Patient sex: M
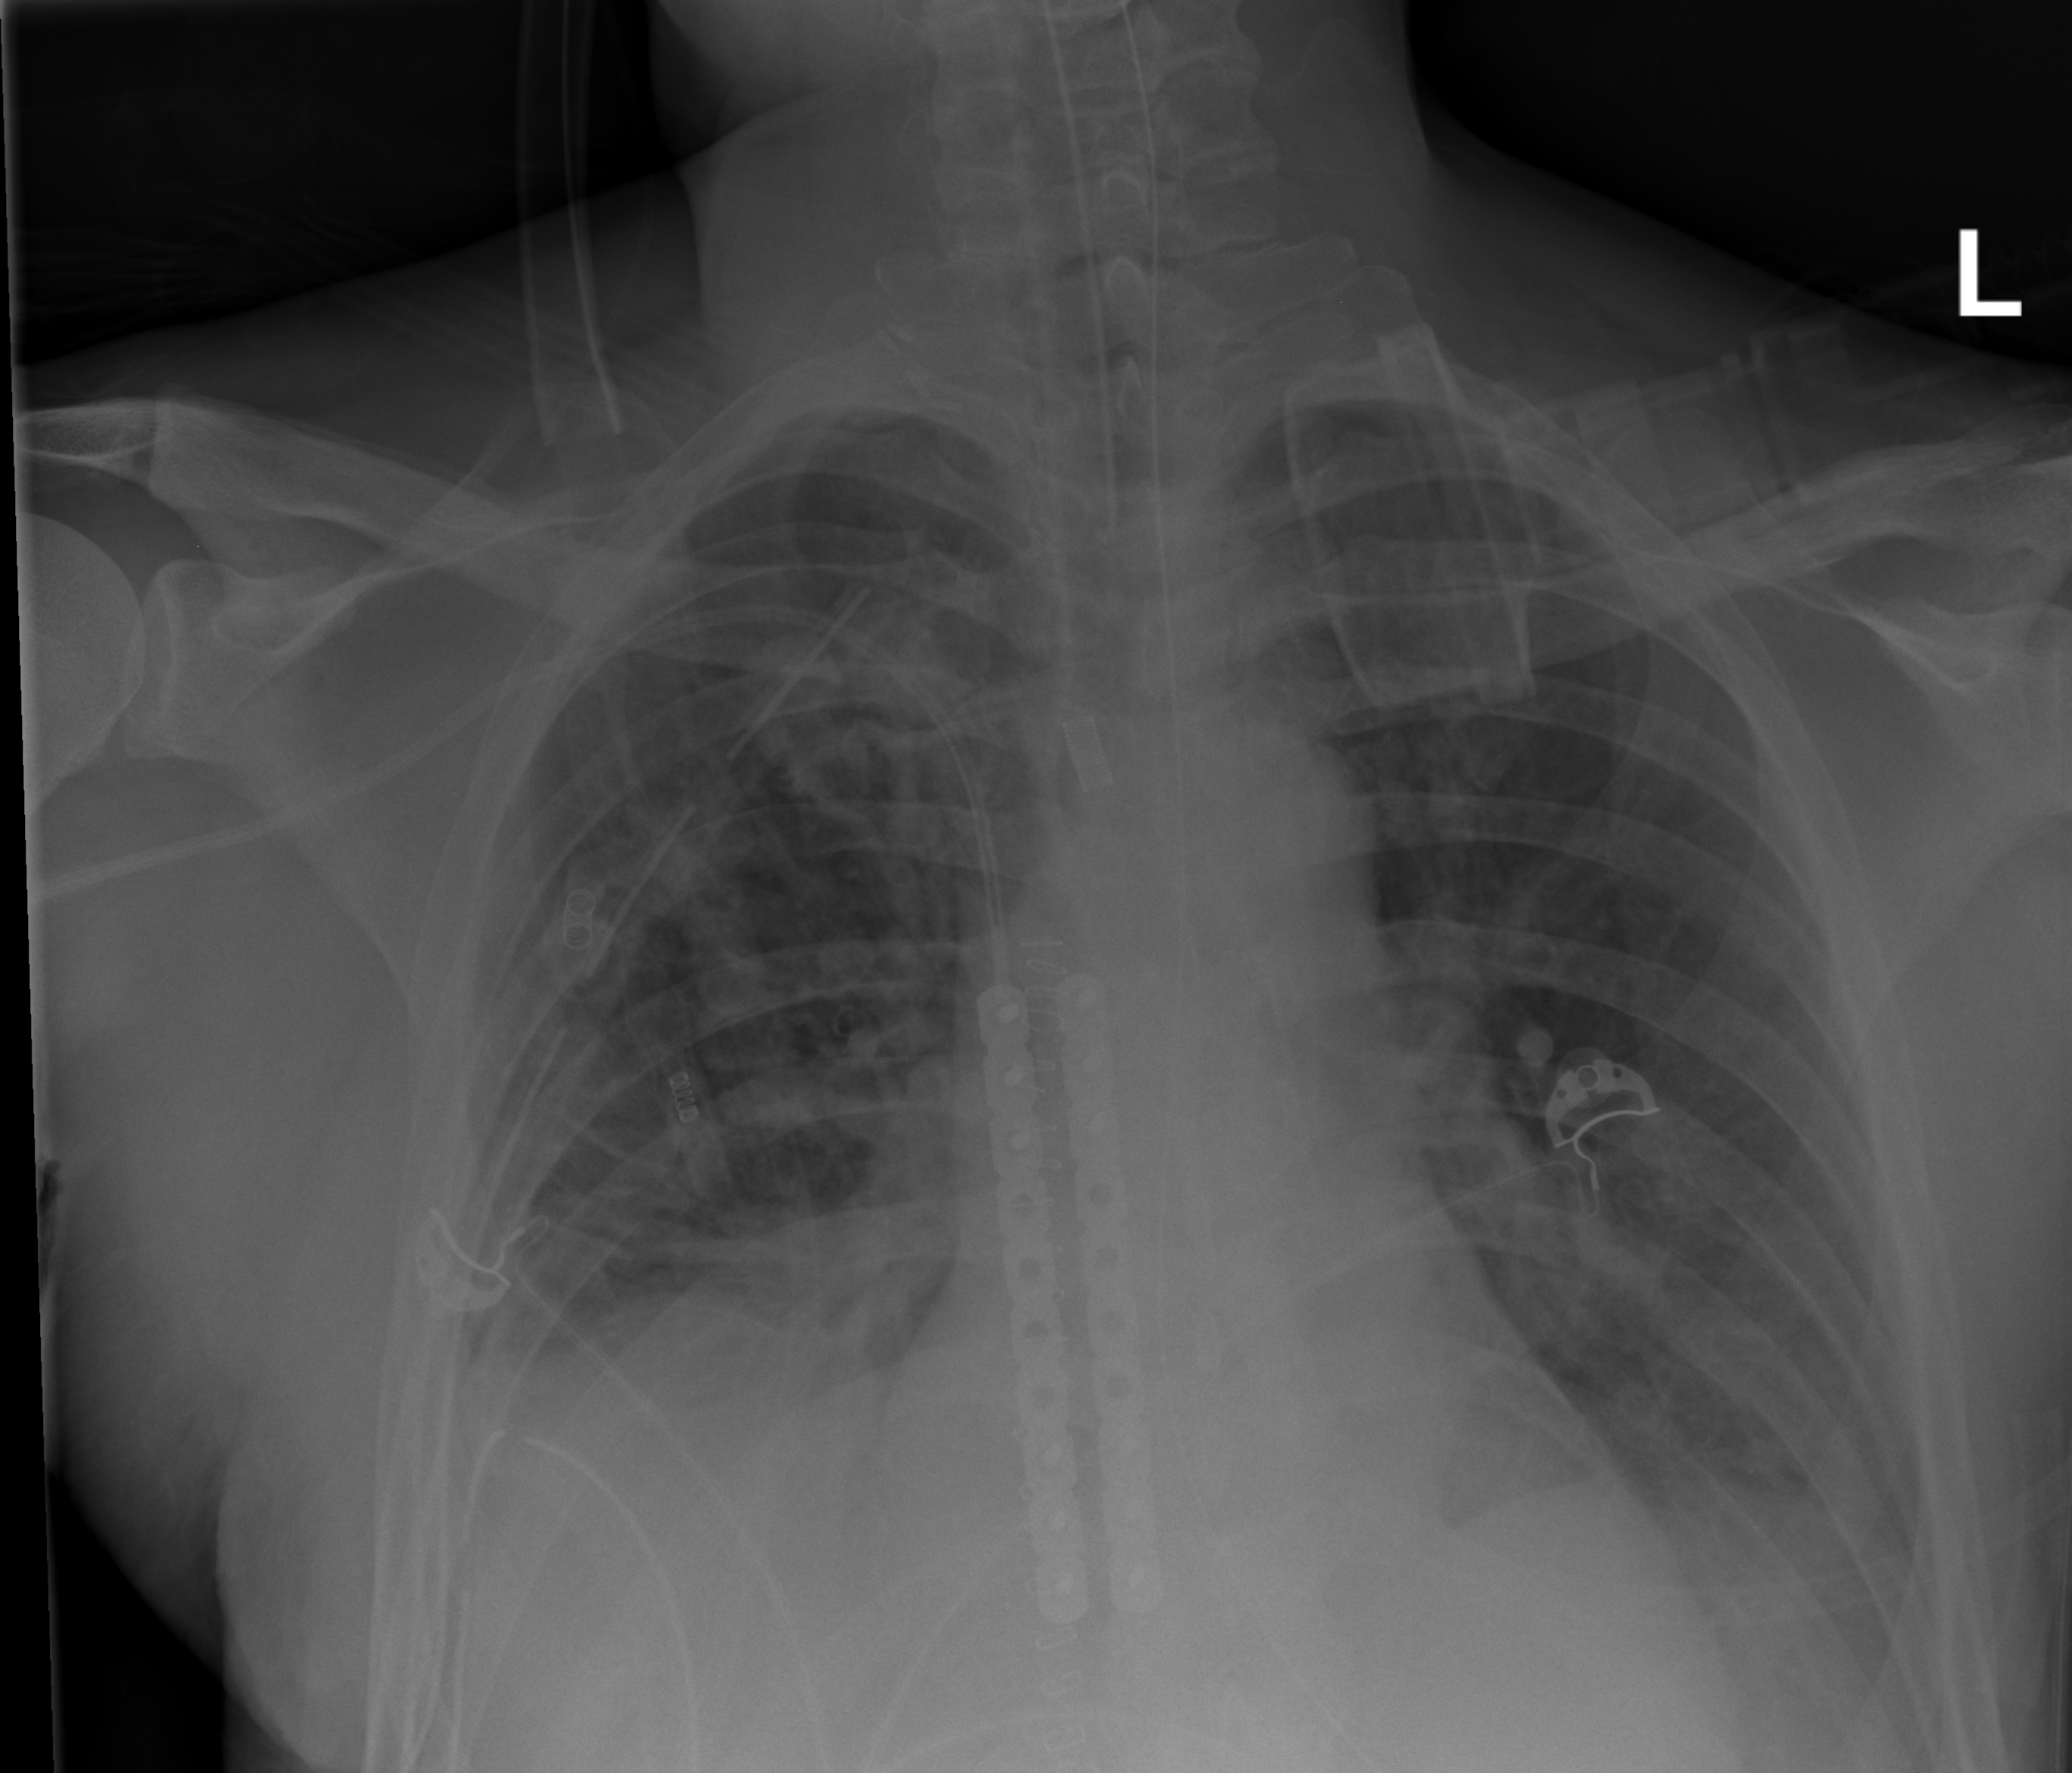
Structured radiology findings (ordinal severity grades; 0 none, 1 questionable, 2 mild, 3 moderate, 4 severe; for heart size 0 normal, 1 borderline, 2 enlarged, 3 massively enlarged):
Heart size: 0
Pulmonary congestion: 2
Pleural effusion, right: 2
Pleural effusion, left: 2
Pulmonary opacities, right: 2
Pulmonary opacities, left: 0
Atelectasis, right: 2
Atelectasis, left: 2